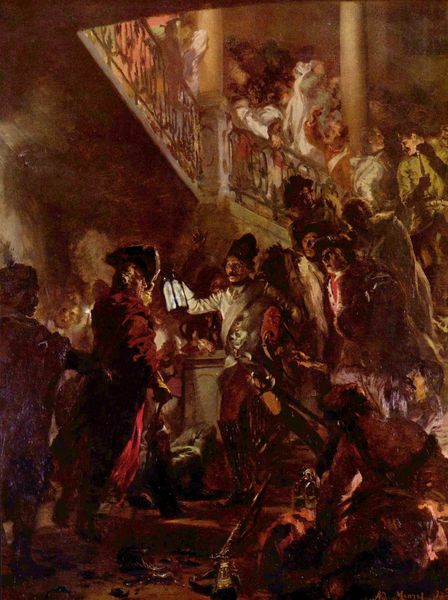
Titel: Friedrich der Große in Lissa (Bon soir, Messieurs)
Künstler: Adolph Menzel
Standort: Hamburg
Institution: Kunsthalle
Schlagwörter: dunkel, feuer, gemälde, gruppe, kampf, mann, rubens, schatten, umhang, weiß, frauen, gelb, grün, menschen, ocker, braun, frankreich, hell, hintergrund, hut, hüte, kleid, kleider, lampe, laterne, licht, männer, nacht, orange, raum, schwarz, strasse, szene, säule, säulen, haus, hund, rot, schloss, tier, ball, fest, gesellschaft, hochformat, malerei, menge, rock, versammlung, bart, feier, gelage, architektur, barock, historie, mensch, messer, rembrandt, sockel, stehen, tod, innenraum, niederlande, signatur, wache, öl, brüstung, rauch, boden, interieur, mantel, sessel, innen, personen, rokkoko, leuchte, kontrast, pferd, chaos, adelige, perücke, schärpe, balkon, schiff, papier, liegen, umrisse, zuschauer, vergilbt, friedrich, franzosen, treppe, wild, könig, soldaten, dunkelrot, geländer, menzel, stufe, stufen, gehrock, unscharf, eingang, palast, viele, militär, revolution, schwert, streit, säbel, uniform, uniformen, waffen, überfall, soldat, auflauf, getümmel, napoleon, degen, dreispitz, offizier, stiefel, menschenmenge, besuch, verschwommen, verwischt, malerisch, gewehr, general, empfang, treppenhaus, rötlich, treppengeländer, lichtquelle, adolph, begrüßung, turban, zuhörer, gemölde, preußen, kolonialismus, historisch, entree, treppenaufgang, eingangshalle, voll, adolf menzel, kommandant, freunde, voltaire, lauschen, türken, treppenszene, dreispitze, bordell, puff, pirat, feinde, lissa, friedrich der große, friedrich i., alte fritz, friedrich ii, atreppenaufgang, bon soir, driedrich der große, grußss, rosldaten, 18. jahrhundert, generl, lampoe